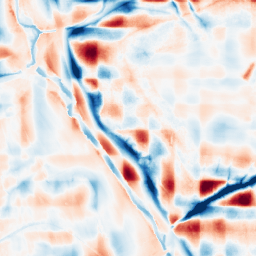
Category: wavelet
Decomposition family: wavelet_reverse_biorthogonal
Decomposition parameters: wavelet: rbio1.3
level: 5
Upsampling method: quintic
Upsampling parameters: scale: 4
Upsampling scale: 4